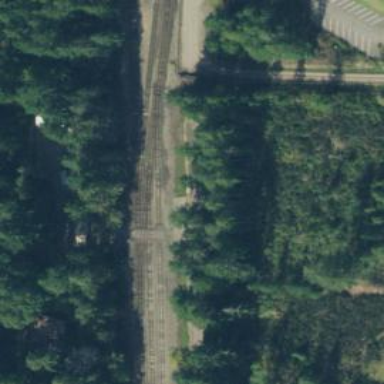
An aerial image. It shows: Site related to railway infrastructure.